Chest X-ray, AP view. Patient: 24 years old, sex F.
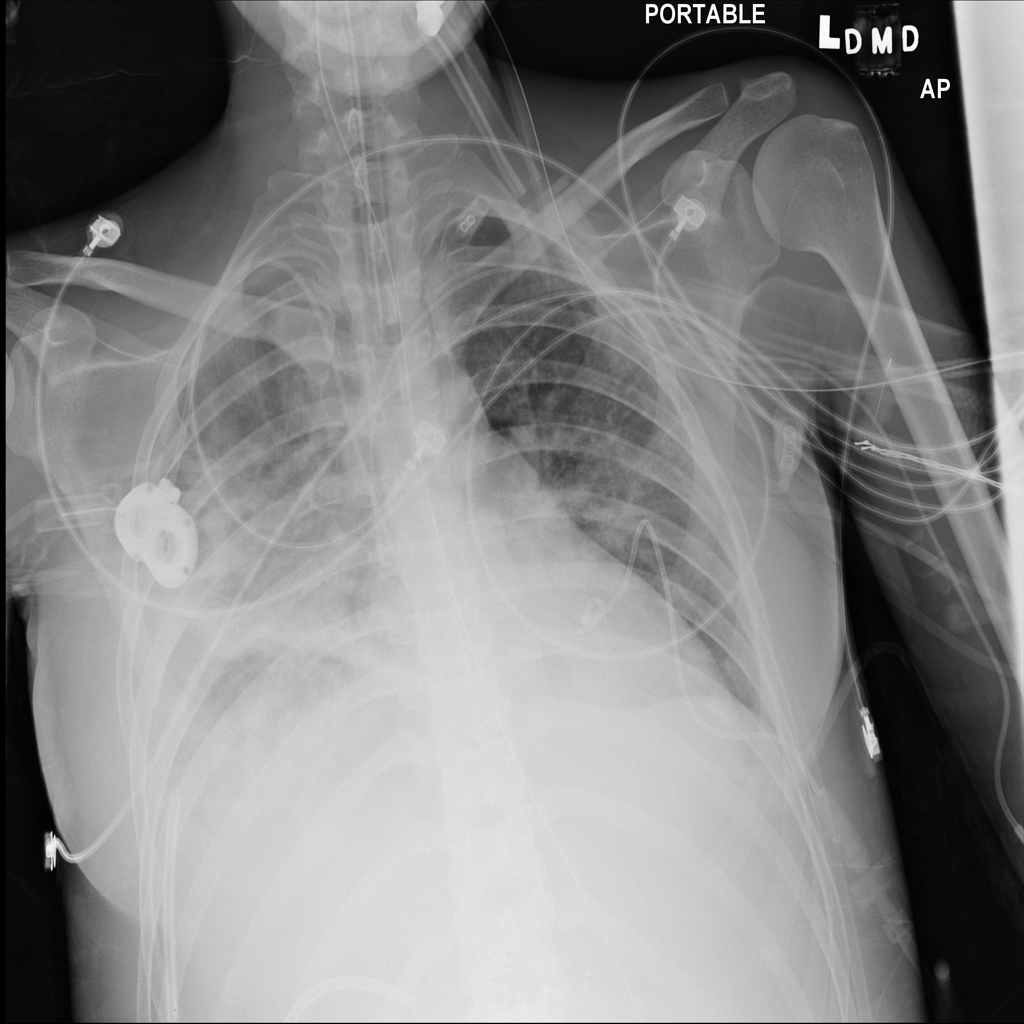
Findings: Effusion, Infiltration